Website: macys
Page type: billing-address
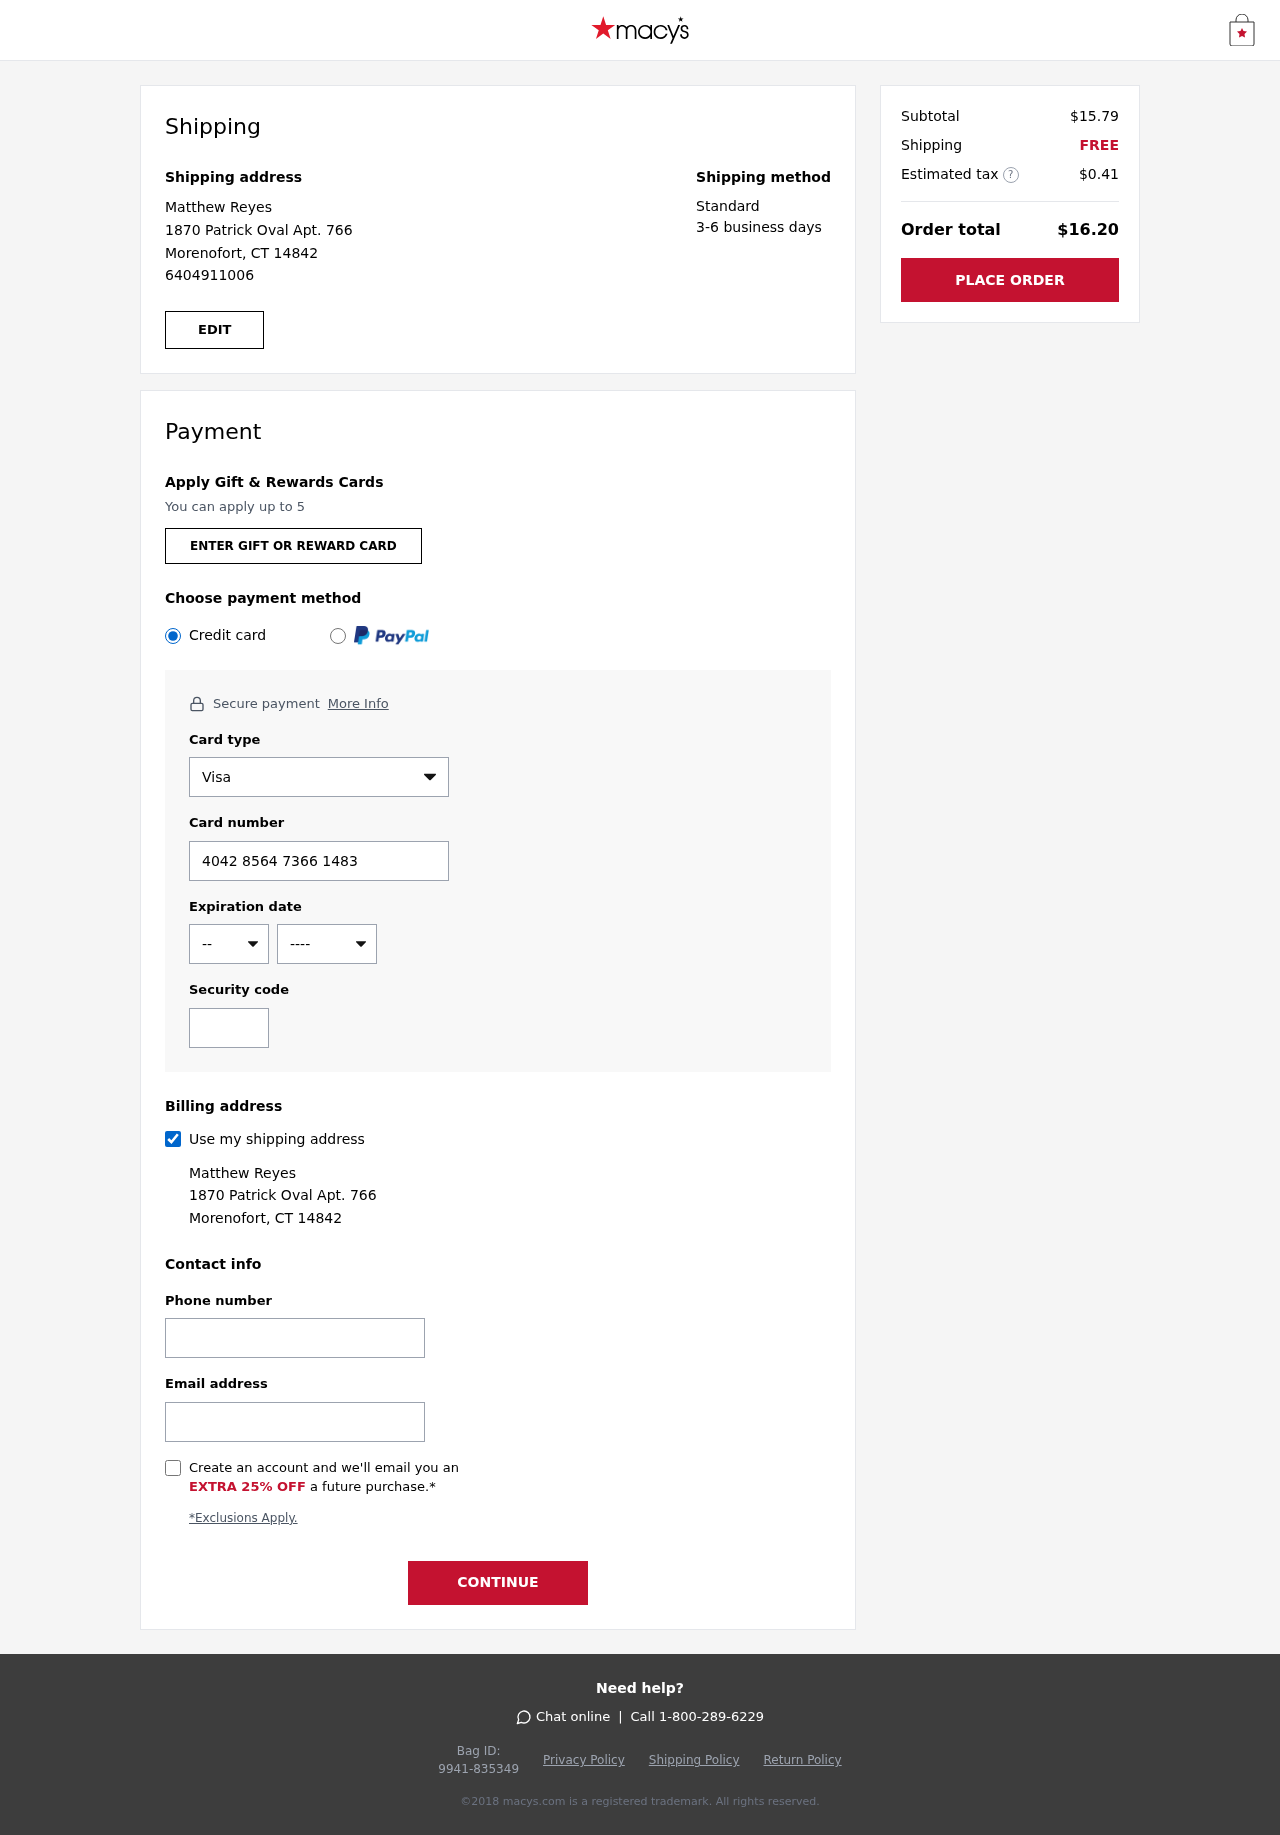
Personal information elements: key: PII_CARD_CVV
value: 958
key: PII_CARD_EXPIRY_MONTH
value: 01
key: PII_CARD_EXPIRY_YEAR
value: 29
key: PII_CARD_NUMBER
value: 4042 8564 7366 1483
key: PII_CARD_TYPE
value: Visa
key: PII_EMAIL
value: matthew.reyes@gmail.com
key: PII_FULLNAME
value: Matthew Reyes
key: PII_PHONE
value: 6404911006
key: PII_STREET
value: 1870 Patrick Oval Apt. 766
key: PII_CITY_STATE_ZIP
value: Morenofort, CT 14842
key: PII_FIRSTNAME
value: Matthew
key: PII_LASTNAME
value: Reyes
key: PII_FULLNAME2
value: Matthew Reyes
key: PII_FULLNAME3
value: Matthew Reyes
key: PII_FIRSTNAME2
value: Matthew
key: PII_FIRSTNAME3
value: Matthew
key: PII_LASTNAME2
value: Reyes
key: PII_LASTNAME3
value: Reyes
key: PII_FIRSTNAME_DERIVED
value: Matthew
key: PII_LASTNAME_DERIVED
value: Reyes
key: PII_FULLNAME_DERIVED
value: Matthew Reyes
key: PII_NAME_FULL_DERIVED
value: Matthew Reyes
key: PII_PHONE2
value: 6404911006
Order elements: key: ORDER_SUBTOTAL
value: $15.79
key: ORDER_SHIPPING_COST
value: FREE
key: ORDER_TAX
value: $0.41
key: ORDER_TOTAL
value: $16.20